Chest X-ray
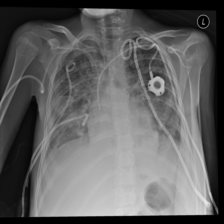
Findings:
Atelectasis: negative
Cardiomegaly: negative
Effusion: positive
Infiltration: negative
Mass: negative
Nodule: negative
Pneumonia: negative
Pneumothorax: positive
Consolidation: negative
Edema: negative
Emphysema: negative
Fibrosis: negative
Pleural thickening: negative
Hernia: negative